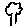
Label: tree